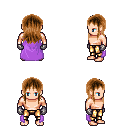
a pixel art fantasy rpg character, male body template, human, light skin, lavender cape, gold greaves, brown unkempt hairstyle, metal gloves, four views (front, back, left, right), 2x2 character sprite sheet, small pixel art, hard edges, no anti-aliasing